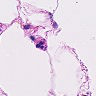
Metastatic tissue present: no